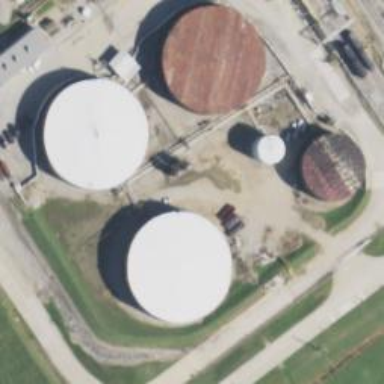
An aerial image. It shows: Storage tank that is man-made.